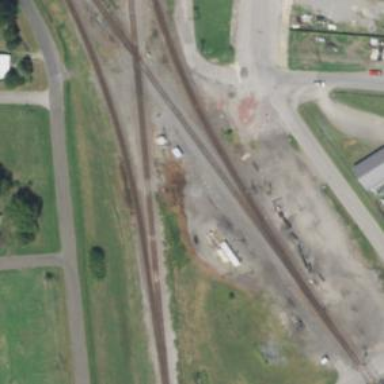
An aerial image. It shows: Railway junction.